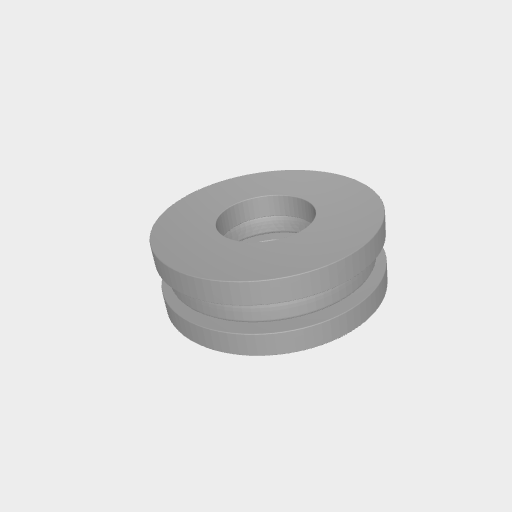
Part: ThrustBearing6ID